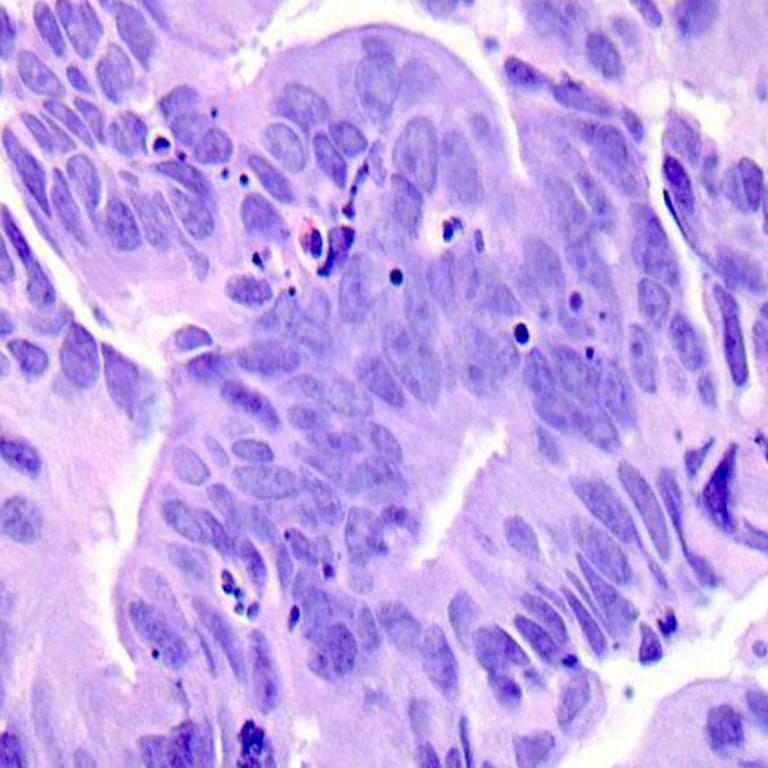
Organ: colon
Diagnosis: adenocarcinomas